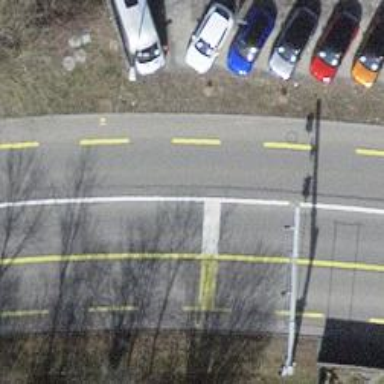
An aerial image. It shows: Road with traffic signals.